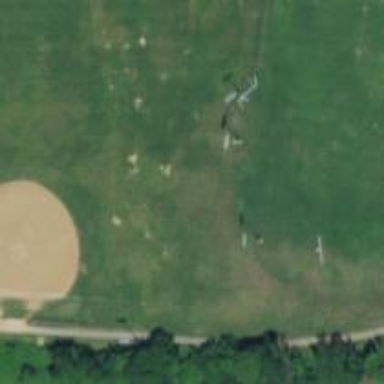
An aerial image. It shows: Baseball pitch for leisure and sports activities.